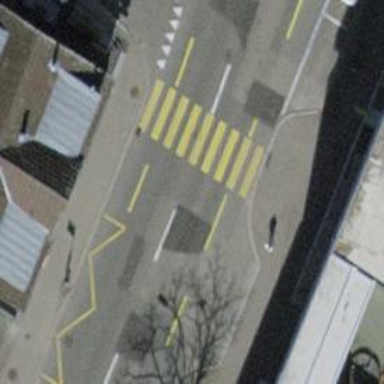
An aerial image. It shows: Asphalt primary highway with advisory cycle lane.